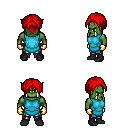
a pixel art fantasy rpg character, male body template, orc, green skin, teal tunic, metal pants, red parted hairstyle, gold gloves, black shoes, four views (front, back, left, right), 2x2 character sprite sheet, small pixel art, hard edges, no anti-aliasing